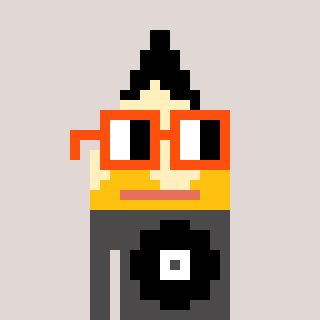
a pixel art character with square orange glasses, a pencil-shaped head and a grayscale-colored body on a warm background